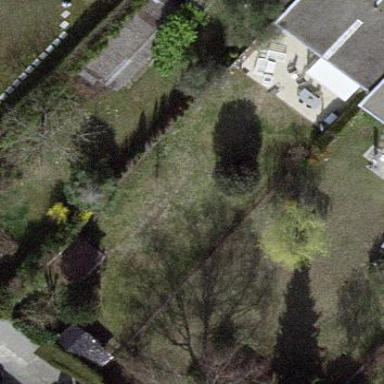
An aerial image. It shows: Garden enclosed by fence.